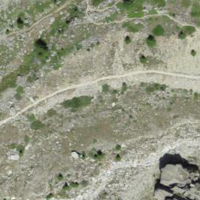
EUNIS habitat code: 31
Species observed at this site:
Oenanthe oenanthe
Euphorbia cyparissias